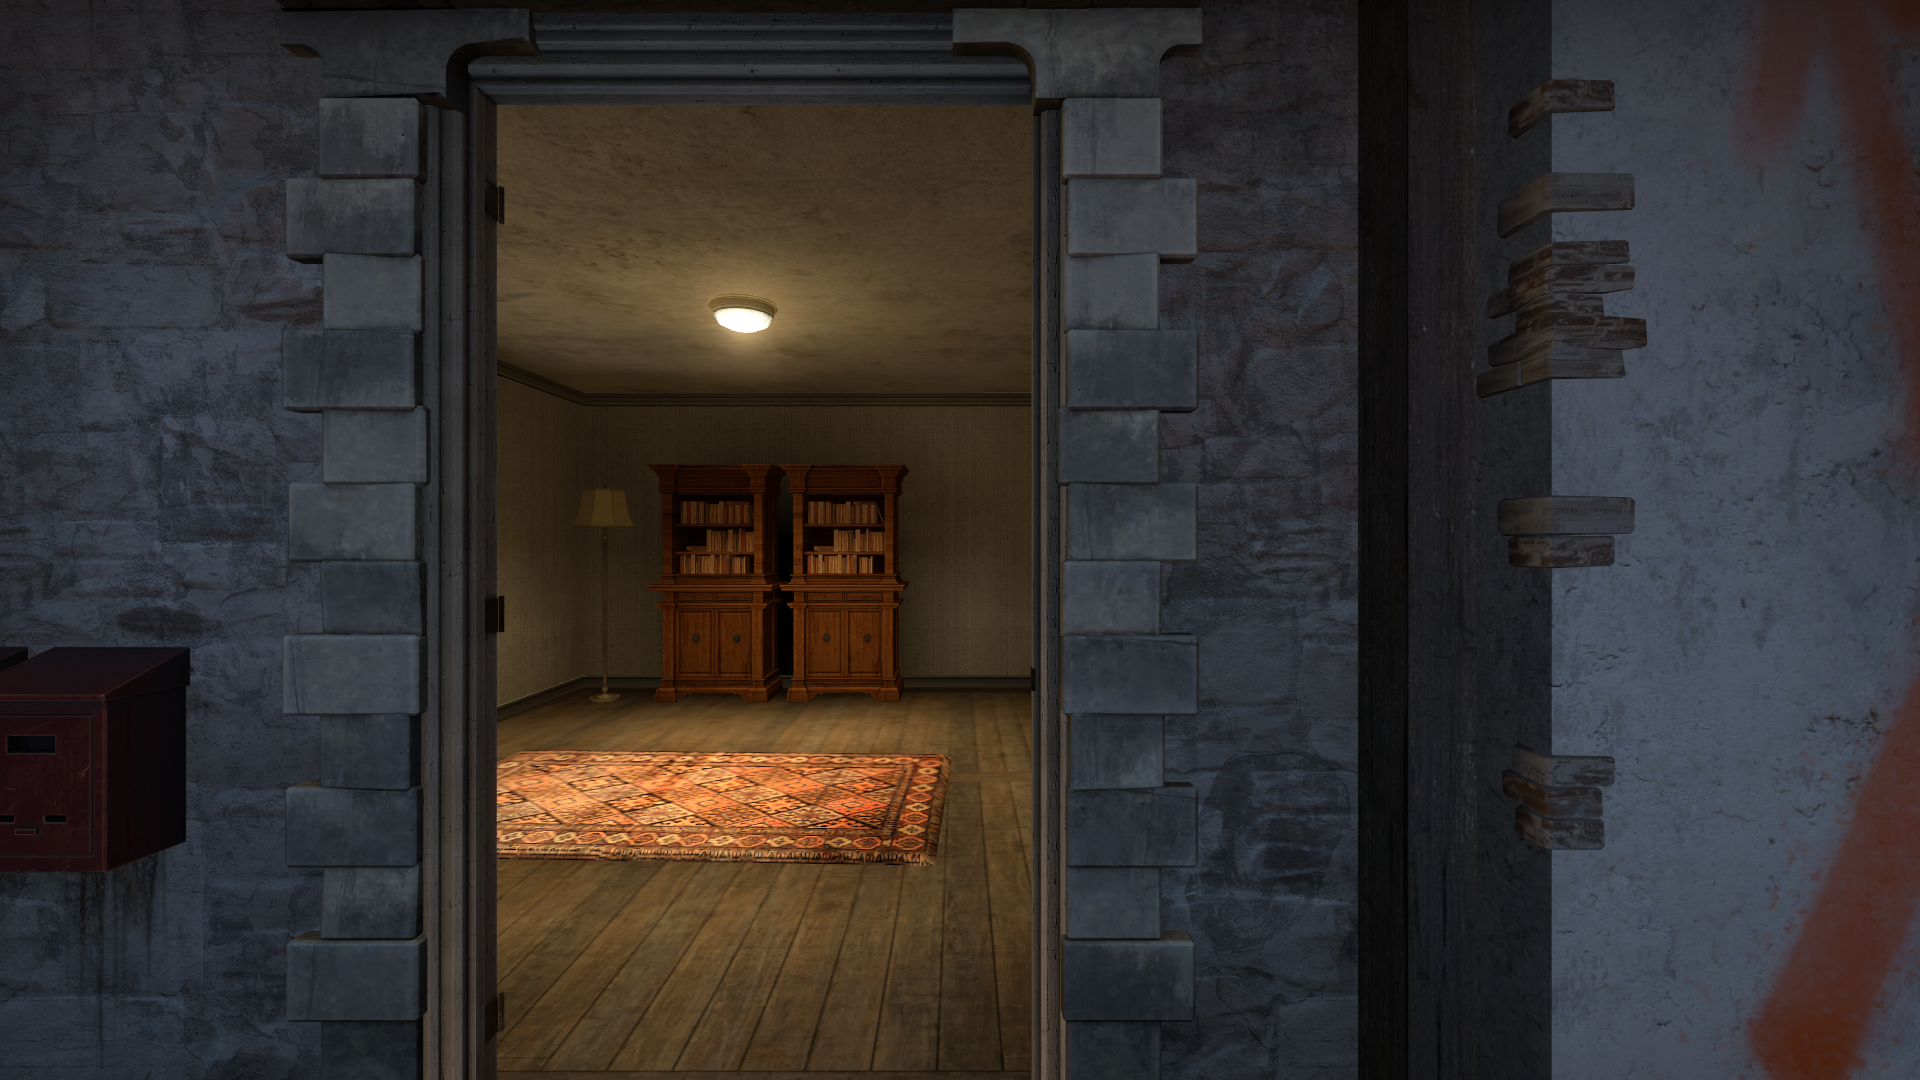
Map: de_inferno